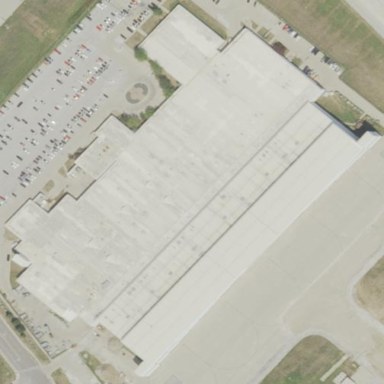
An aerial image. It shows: Hangar building.